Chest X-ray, PA view. Patient: 24 years old, sex F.
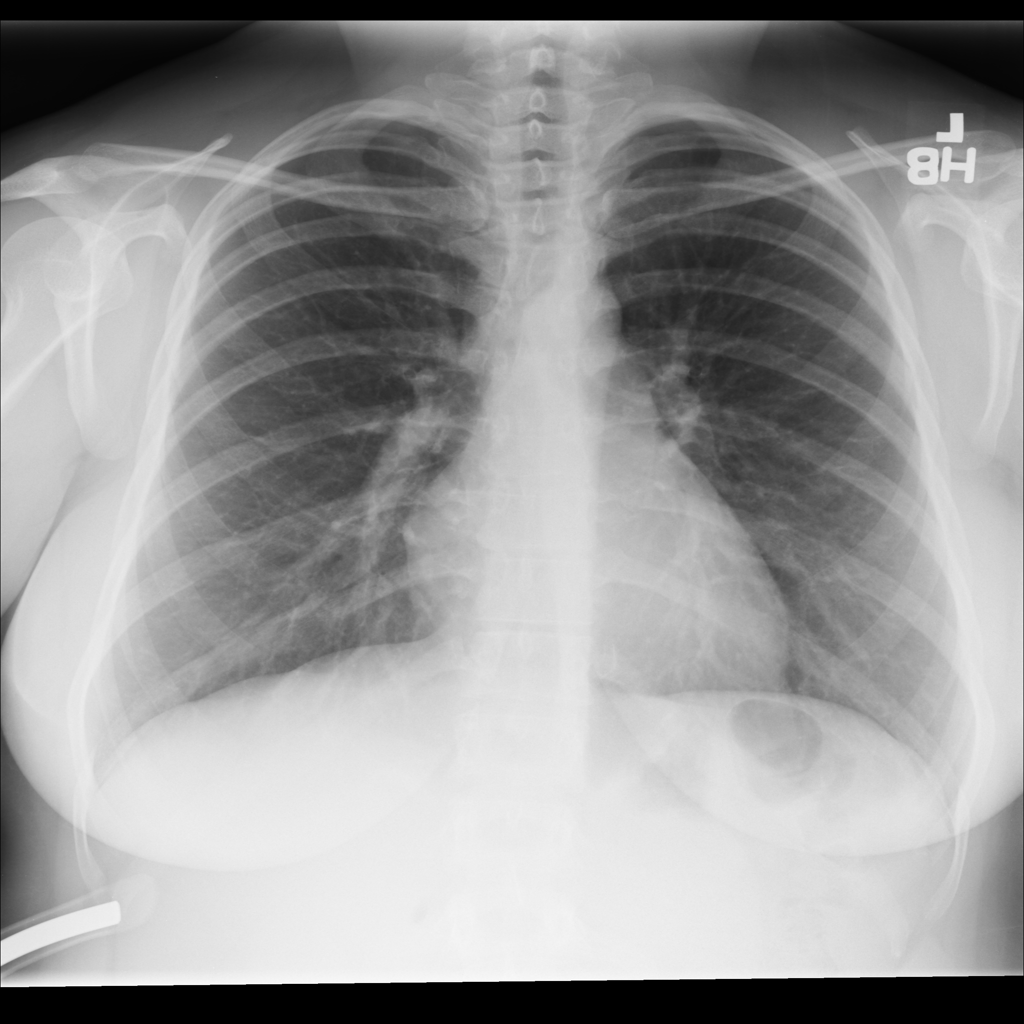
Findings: No Finding